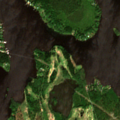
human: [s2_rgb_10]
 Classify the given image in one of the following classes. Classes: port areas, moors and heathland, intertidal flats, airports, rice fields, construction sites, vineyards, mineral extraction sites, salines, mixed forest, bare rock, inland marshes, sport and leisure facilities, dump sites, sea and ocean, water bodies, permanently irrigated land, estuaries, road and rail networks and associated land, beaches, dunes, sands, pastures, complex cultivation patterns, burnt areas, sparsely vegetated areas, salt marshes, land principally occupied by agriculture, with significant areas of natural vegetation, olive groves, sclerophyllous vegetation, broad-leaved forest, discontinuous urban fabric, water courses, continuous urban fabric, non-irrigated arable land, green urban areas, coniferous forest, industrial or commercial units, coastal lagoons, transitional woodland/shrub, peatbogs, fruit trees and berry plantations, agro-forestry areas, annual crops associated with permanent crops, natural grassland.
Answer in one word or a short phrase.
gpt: sport and leisure facilities, coniferous forest, mixed forest, sea and ocean